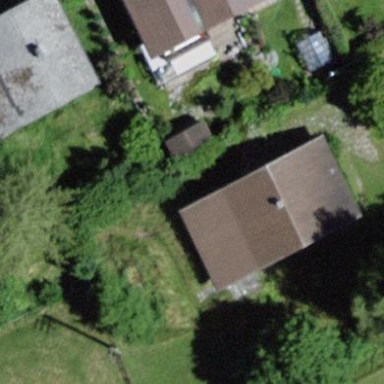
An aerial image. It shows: Residential building.